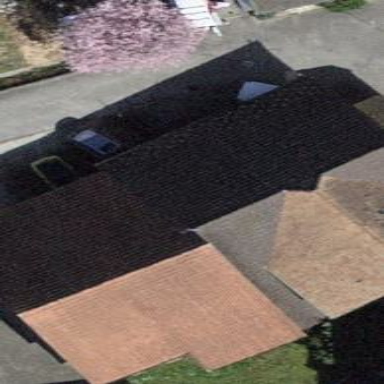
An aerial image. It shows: Shed with tiled roof.